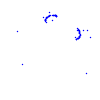
Particle: proton